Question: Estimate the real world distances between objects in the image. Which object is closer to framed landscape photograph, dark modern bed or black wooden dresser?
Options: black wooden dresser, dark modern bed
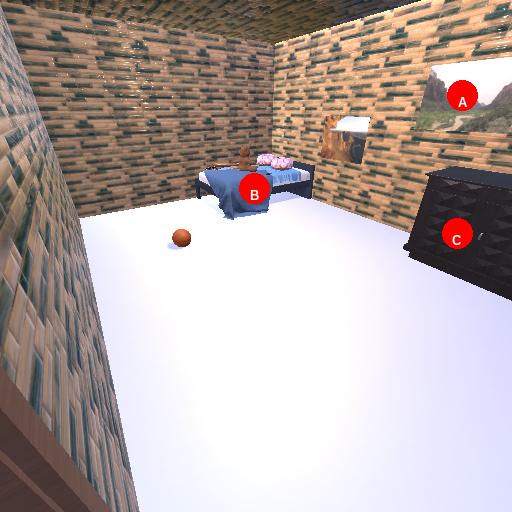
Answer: black wooden dresser